Milling tool wear sample.
Tool blade image: 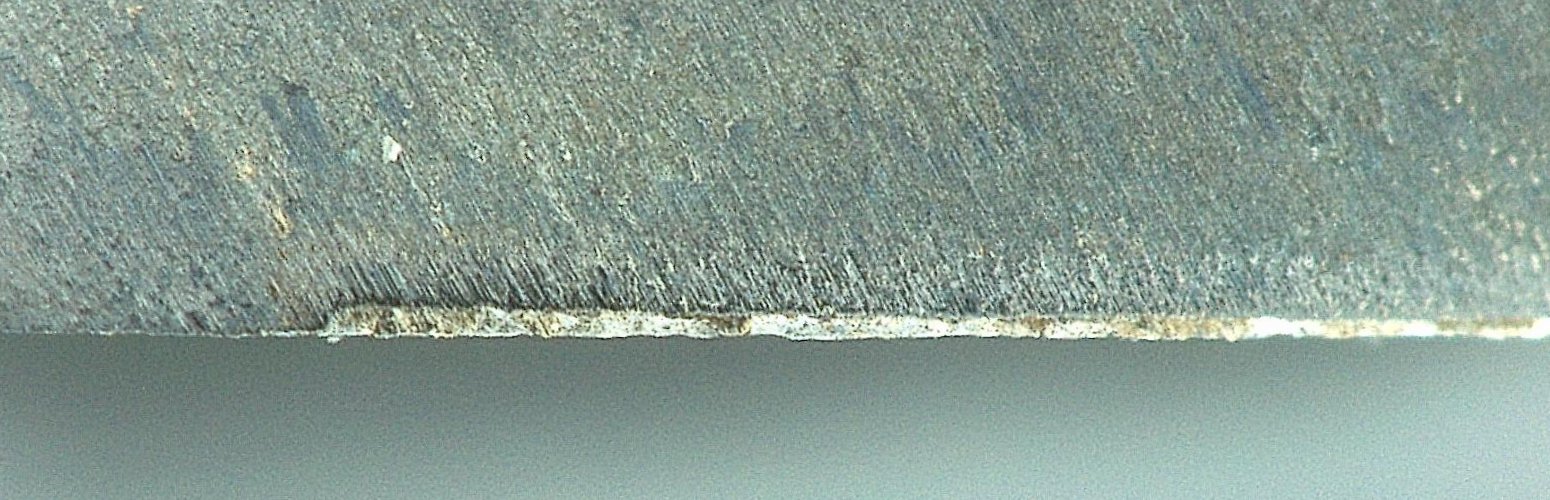
Chip image: 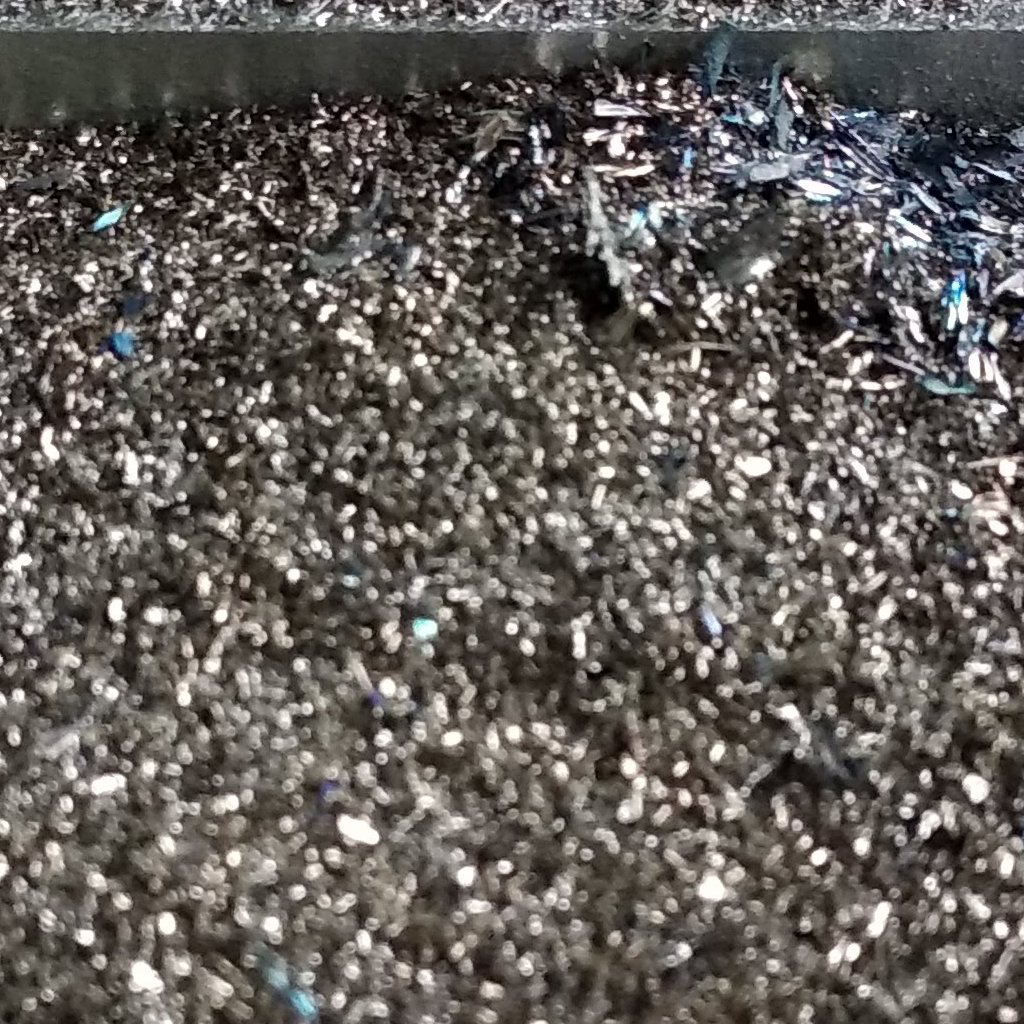
Workpiece image: 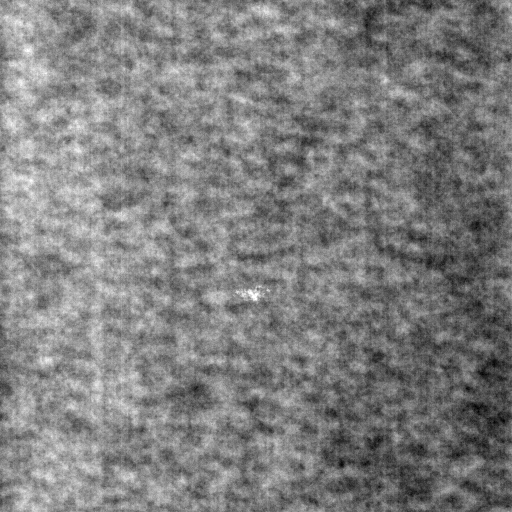
Tool wear state: used
Gaps: 0
Flank wear: 83.54
Overhang: 12.56
Force-signal Mel-spectrograms (X, Y, Z axes): 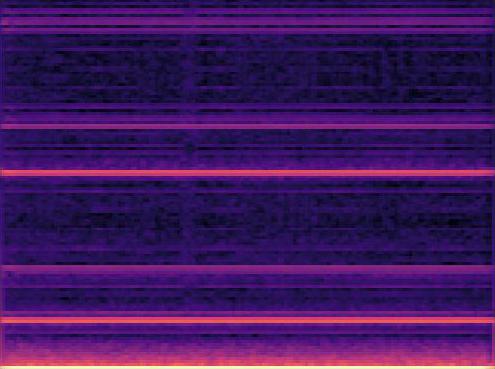 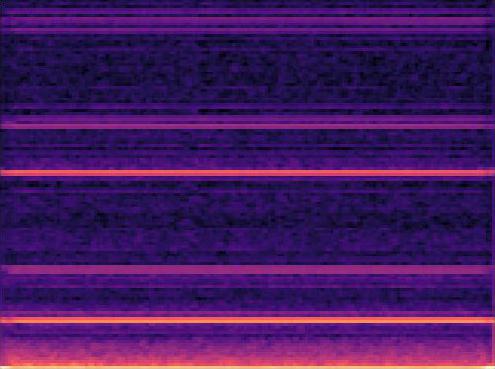 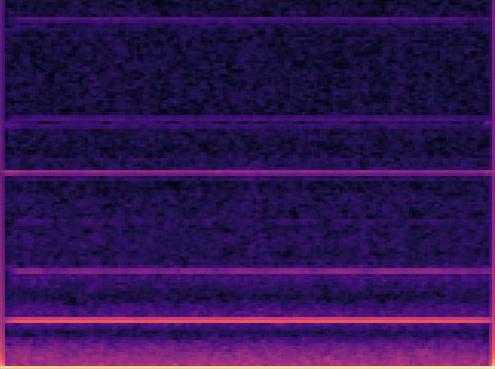
Force-signal scalograms (X, Y, Z axes): 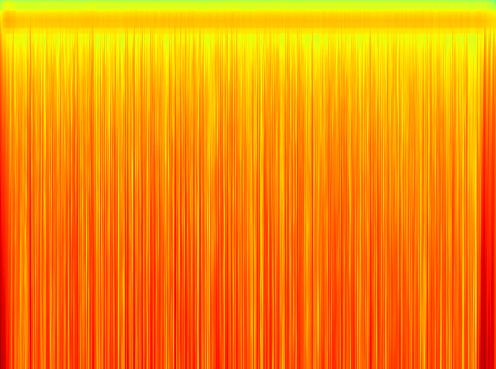 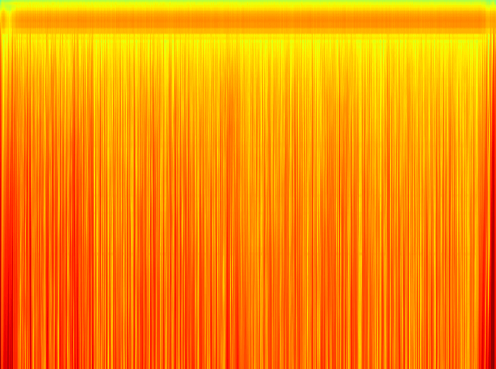 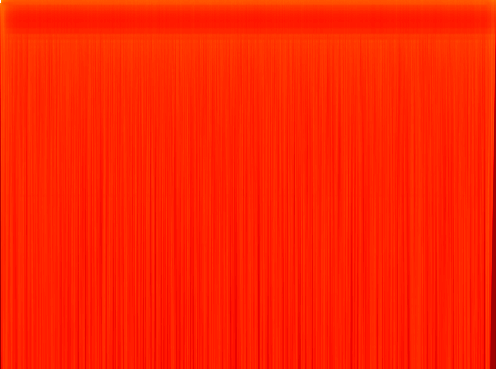
Force phase: steady_state_stabilization_wear